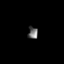
Tissue: prostate
Cell type: T cells
Senescence score: 0.3315
Nuclear area (px): 114
Mean DAPI intensity: 109.956